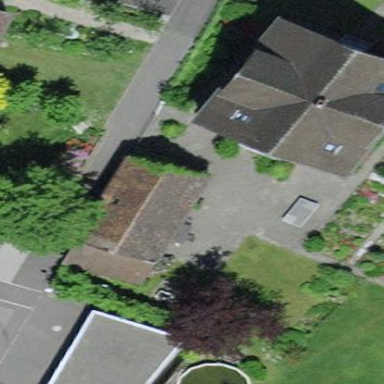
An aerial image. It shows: Shed building.